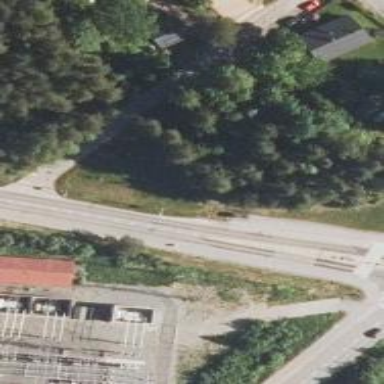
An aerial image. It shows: Asphalt cycleway.